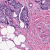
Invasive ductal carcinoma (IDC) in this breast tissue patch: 1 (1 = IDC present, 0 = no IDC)